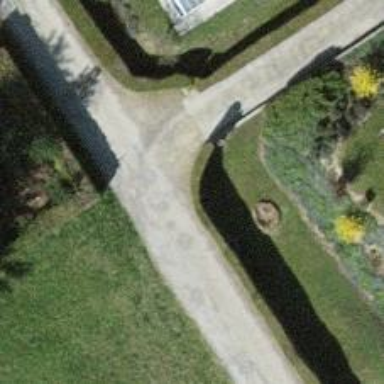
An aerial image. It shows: Hedge barrier.